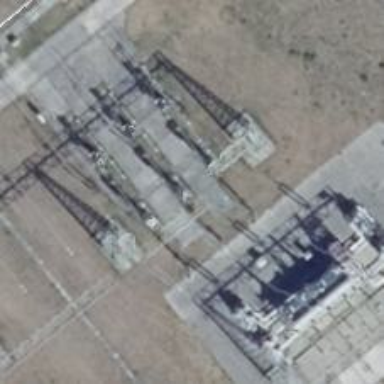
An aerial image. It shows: Power line with three cables in bay configuration.